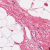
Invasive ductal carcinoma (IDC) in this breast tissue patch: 0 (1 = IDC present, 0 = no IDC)